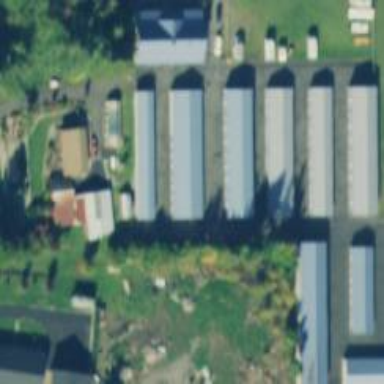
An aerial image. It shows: Storage rental shop.